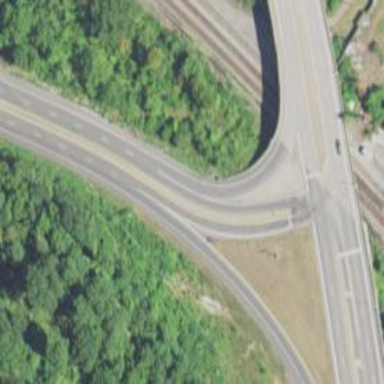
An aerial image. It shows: Asphalt road with secondary link designation.